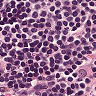
Metastatic tissue present: no